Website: home-depot
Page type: payment
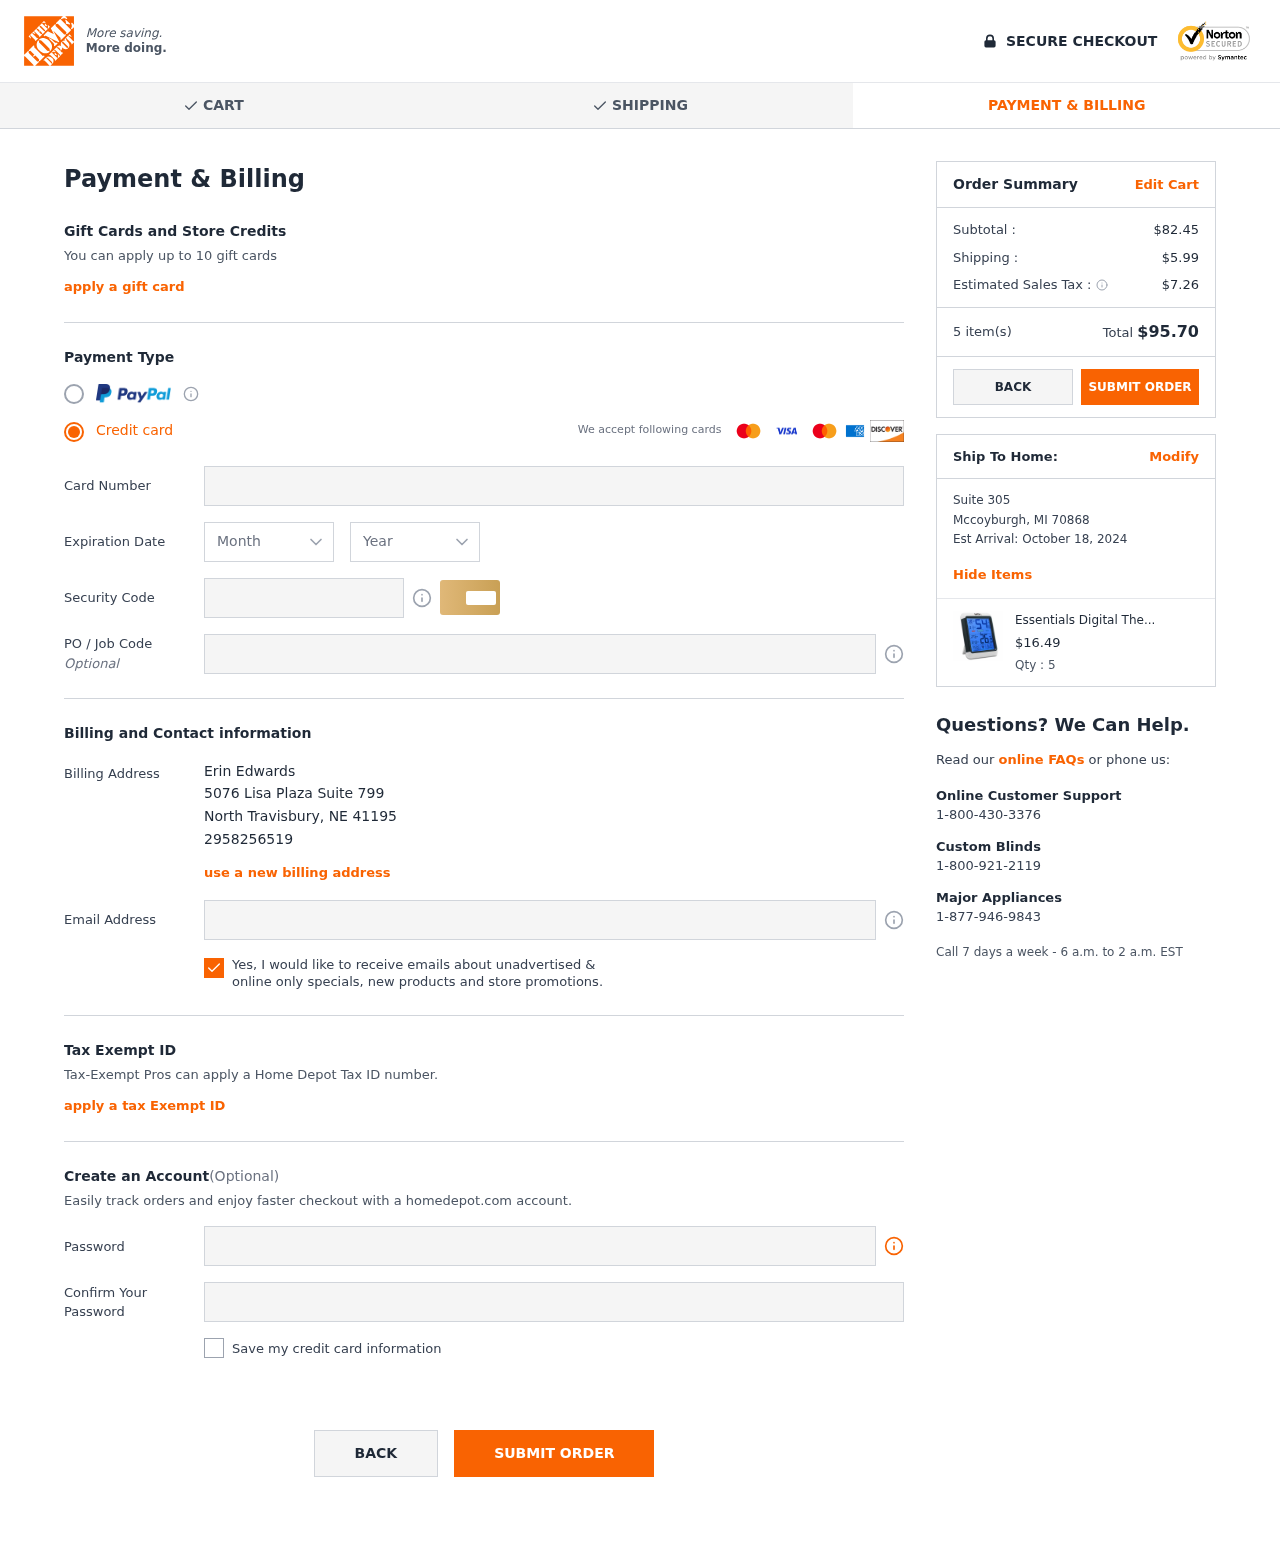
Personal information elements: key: PII_CARD_CVV
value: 394
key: PII_CARD_EXPIRY_MONTH
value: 08
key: PII_CARD_EXPIRY_YEAR
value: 26
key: PII_CARD_NUMBER
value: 2708 5995 4993 6617
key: PII_CITY
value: North Travisbury
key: PII_CITY2
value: Mccoyburgh
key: PII_EMAIL
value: erinedwards@yahoo.com
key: PII_FULLNAME
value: Erin Edwards
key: PII_JOB_CODE
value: J295719
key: PII_PHONE
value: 2958256519
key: PII_POSTCODE
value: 41195
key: PII_POSTCODE2
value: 70868
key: PII_STATE_ABBR
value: NE
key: PII_STATE_ABBR2
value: MI
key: PII_STREET
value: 5076 Lisa Plaza Suite 799
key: PII_STREET2
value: Suite 305
Product elements: key: PRODUCT1_NAME
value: Essentials Digital Thermo-Hygrometer Indoor Thermometer Hygrometer Temperature and Humidity Meter Cl
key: PRODUCT1_PRICE
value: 16.49
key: PRODUCT1_QUANTITY
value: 5
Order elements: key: ORDER_SUBTOTAL
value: $82.45
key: ORDER_SHIPPING_COST
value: $5.99
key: ORDER_TAX
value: $7.26
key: ORDER_NUM_ITEMS
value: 5 item(s)
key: ORDER_TOTAL
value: $95.70
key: ORDER_DELIVERY_DATE
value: October 18, 2024